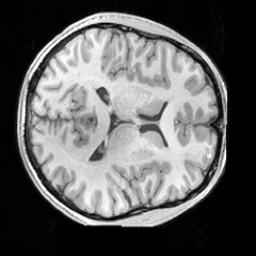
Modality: T1w
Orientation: axial
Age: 27
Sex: male
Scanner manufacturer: siemens
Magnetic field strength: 3 T
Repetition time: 1.63 s
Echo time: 0.00311 s